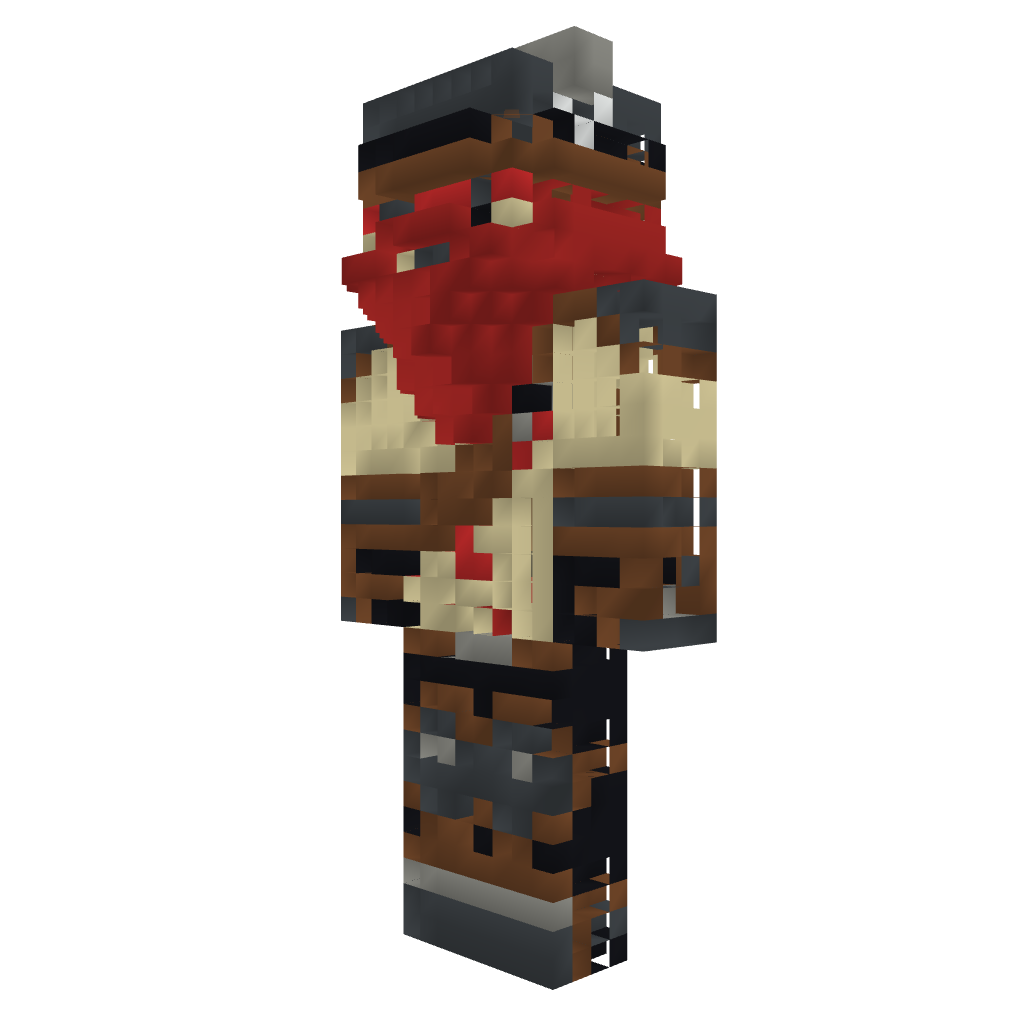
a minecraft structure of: HoneyDew Statue